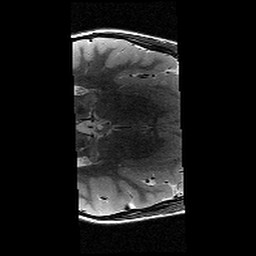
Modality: T2w
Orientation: axial
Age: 13
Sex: male
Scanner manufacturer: siemens
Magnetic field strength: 3 T
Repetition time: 8.46 s
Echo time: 0.067 s